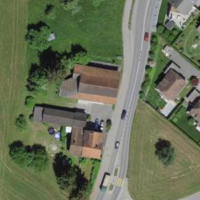
EUNIS habitat code: 55
Species observed at this site:
Hedera helix